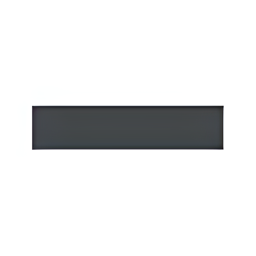
Name: heavy minus sign
Emoji: ➖
Group: Symbols
Sub-group: math